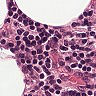
Metastatic tissue present: no